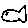
Label: fish